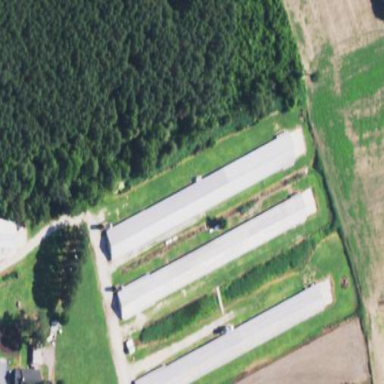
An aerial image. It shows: Farm auxiliary building.